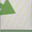
Piece: xx